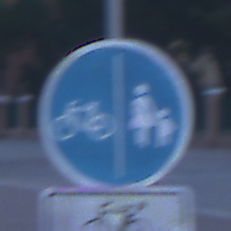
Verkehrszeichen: GetrennterRadUndGehwegRadwegLinks
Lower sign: EinspurigeFahrzeugeFrei6
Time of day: Dawn
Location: Outdoor (Urban)
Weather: PartlyCloudy
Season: NotSpecified
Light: Natural